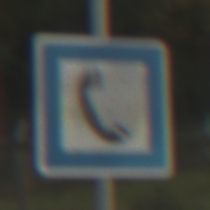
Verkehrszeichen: Fernsprecher
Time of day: SunriseSunset
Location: Outdoor (Nature)
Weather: PartlyCloudy
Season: NotSpecified
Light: Natural